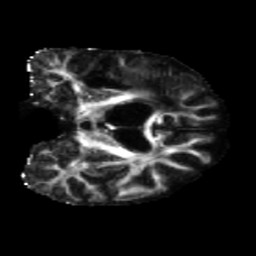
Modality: FA
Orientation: coronal
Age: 71
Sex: male
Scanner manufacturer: siemens
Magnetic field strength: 3 T
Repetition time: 5.47 s
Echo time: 0.0854 s